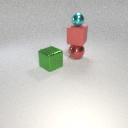
large red rubber cube above large red metal sphere